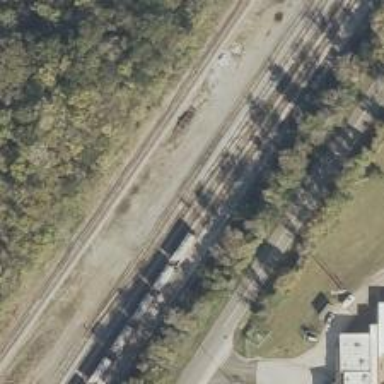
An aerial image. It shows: Railway siding for service.